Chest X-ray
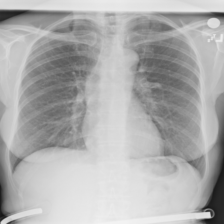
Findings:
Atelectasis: negative
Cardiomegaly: negative
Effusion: negative
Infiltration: negative
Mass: negative
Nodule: negative
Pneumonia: negative
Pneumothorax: negative
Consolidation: negative
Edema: negative
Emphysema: negative
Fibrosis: negative
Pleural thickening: negative
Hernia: negative